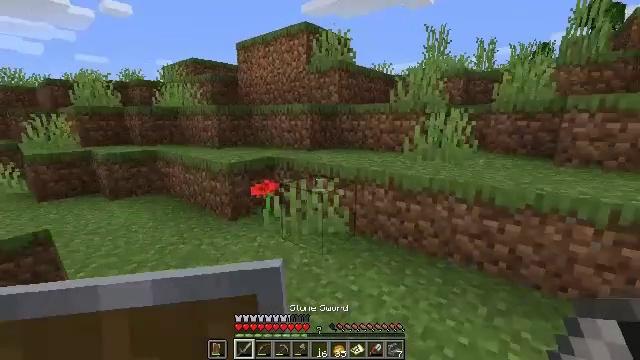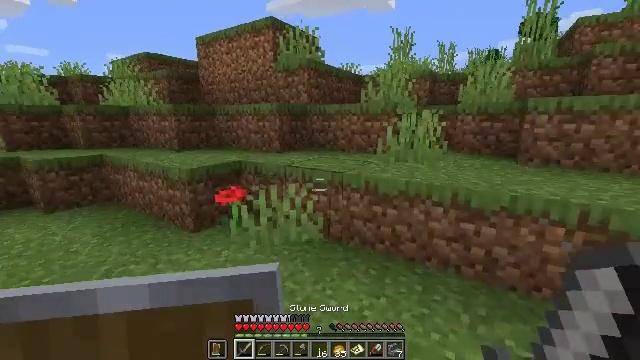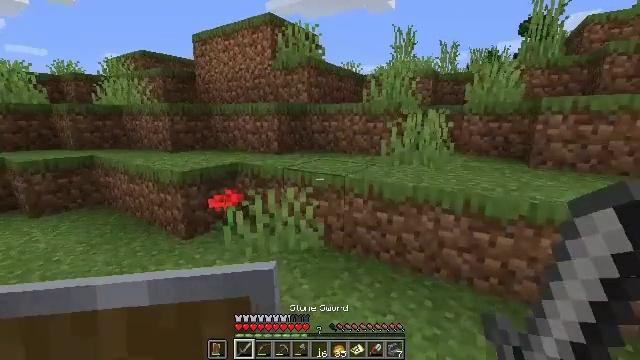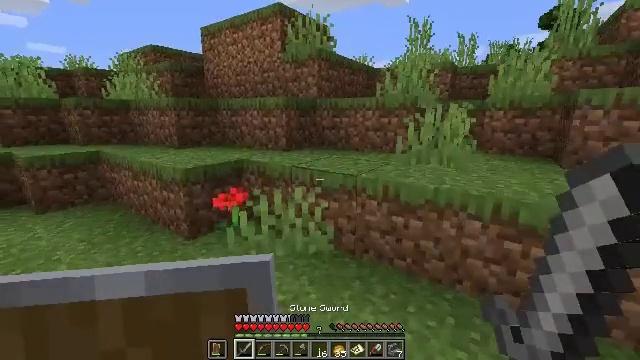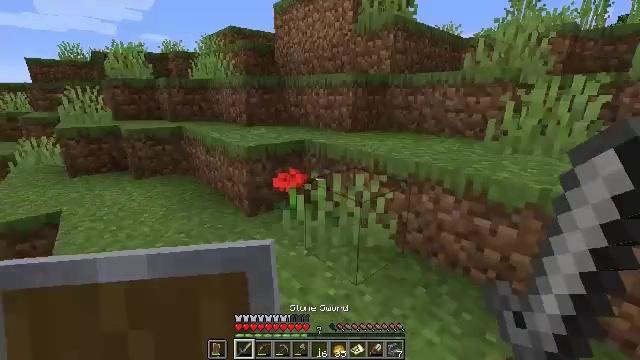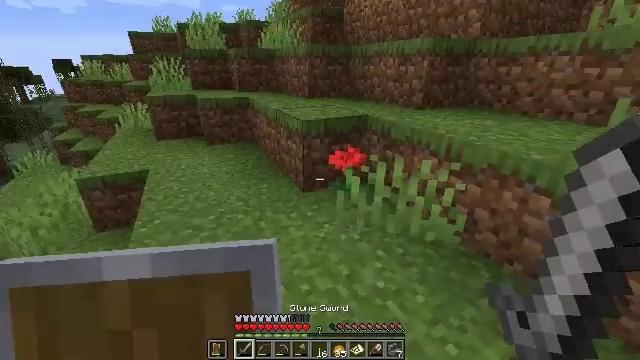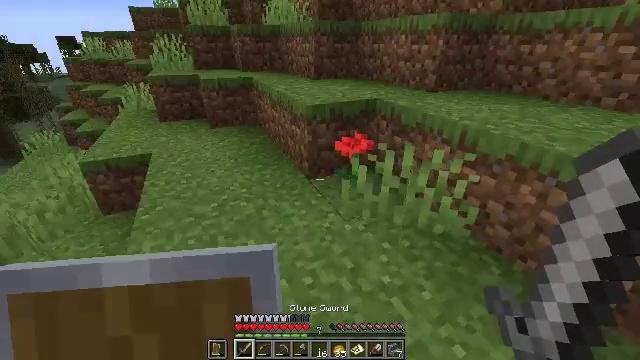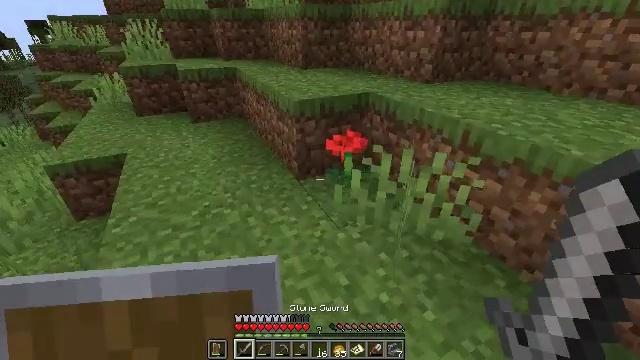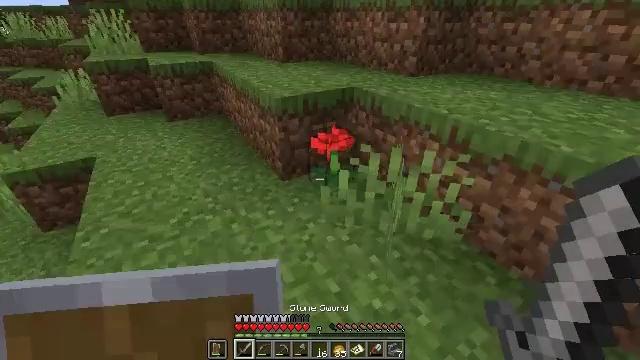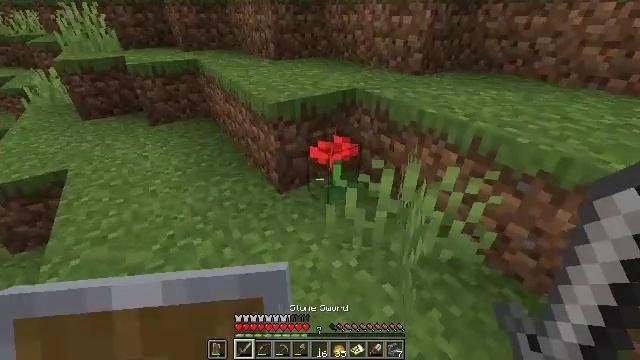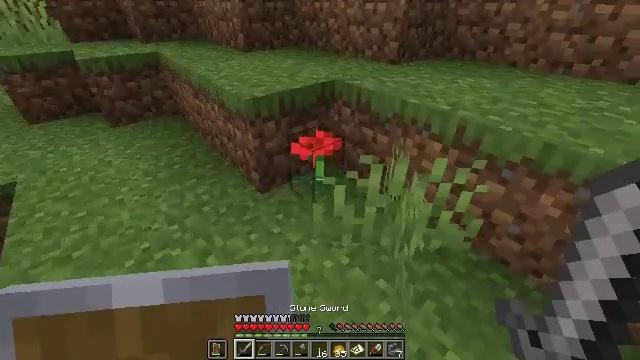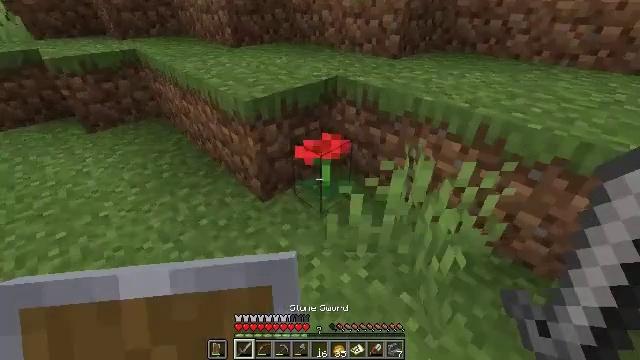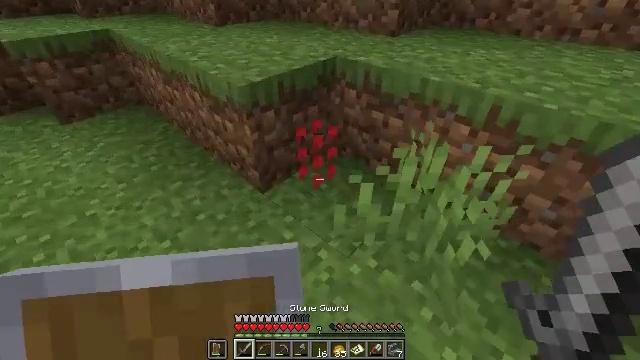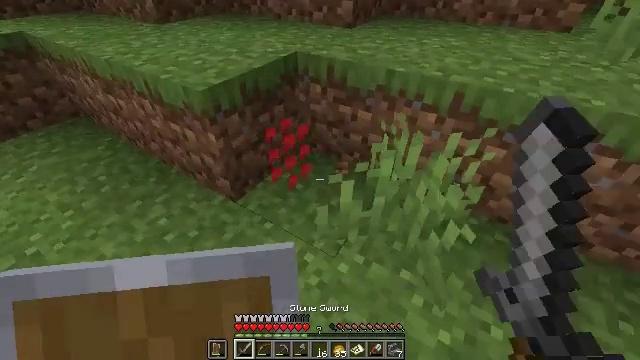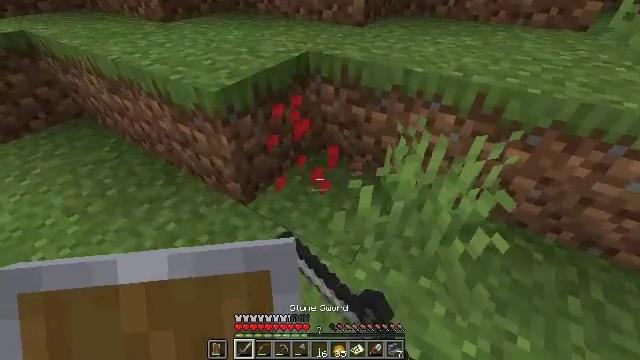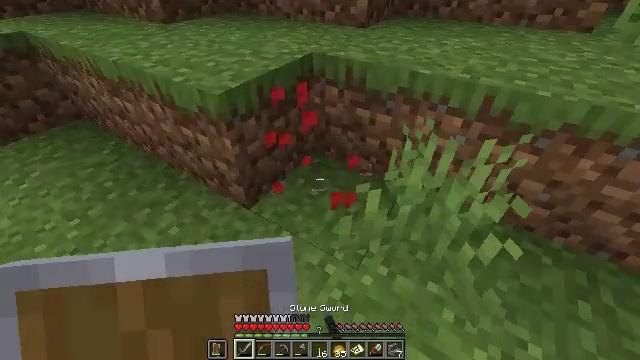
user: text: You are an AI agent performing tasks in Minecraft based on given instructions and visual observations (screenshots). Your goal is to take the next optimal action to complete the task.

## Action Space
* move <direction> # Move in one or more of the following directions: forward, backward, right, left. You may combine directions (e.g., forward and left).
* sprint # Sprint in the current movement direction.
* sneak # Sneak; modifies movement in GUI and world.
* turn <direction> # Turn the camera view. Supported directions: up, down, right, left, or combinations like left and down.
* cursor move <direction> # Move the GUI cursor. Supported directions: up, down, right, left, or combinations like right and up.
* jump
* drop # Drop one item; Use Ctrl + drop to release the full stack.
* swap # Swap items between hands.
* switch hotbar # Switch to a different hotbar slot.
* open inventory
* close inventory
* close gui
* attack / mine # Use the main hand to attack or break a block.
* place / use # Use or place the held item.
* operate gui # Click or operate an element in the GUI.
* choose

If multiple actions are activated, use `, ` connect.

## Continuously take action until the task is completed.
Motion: motion action
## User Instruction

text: Gather poppy from the ground.
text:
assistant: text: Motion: move forward, turn right
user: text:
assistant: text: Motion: move forward
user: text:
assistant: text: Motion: move forward, turn left
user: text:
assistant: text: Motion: move forward, turn left and down
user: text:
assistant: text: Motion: move forward, turn left and down
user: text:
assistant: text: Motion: move forward, turn left and down
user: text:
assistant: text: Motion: move forward, turn right and down
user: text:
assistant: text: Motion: move forward, turn right and down
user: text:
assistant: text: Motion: move forward and move left, turn right and down
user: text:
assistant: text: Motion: move forward and move left, turn right and down
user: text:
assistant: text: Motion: move forward and move left, turn right and down
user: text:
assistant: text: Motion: move forward and move left, turn right and down, attack / mine
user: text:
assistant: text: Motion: turn right and down, attack / mine
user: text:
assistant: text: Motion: no_op
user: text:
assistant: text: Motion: no_op
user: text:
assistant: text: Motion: turn right and up
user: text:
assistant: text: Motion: turn right and up
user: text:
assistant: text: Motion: no_op